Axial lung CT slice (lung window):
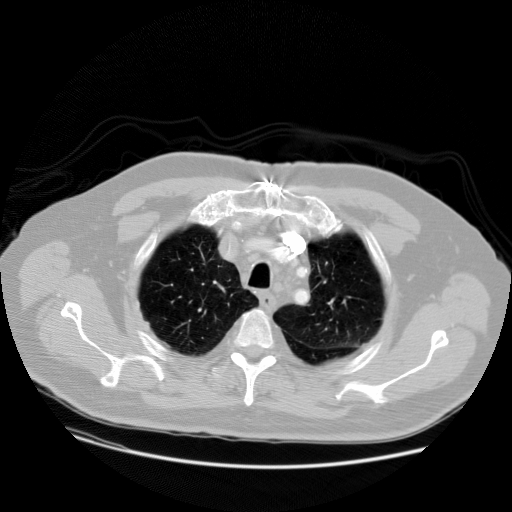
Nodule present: no